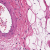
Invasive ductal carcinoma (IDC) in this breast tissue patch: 0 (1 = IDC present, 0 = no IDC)